Interaction volume radius: 5 \u00c5
Interaction volume height: 20 \u00c5
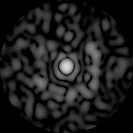
Disorder parameter: 0.8327